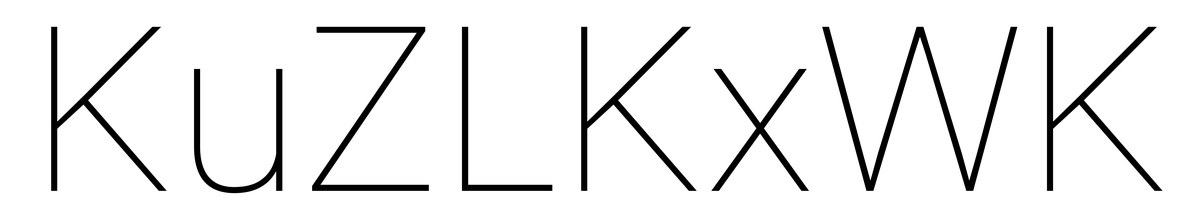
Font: Roboto_Thin